Question: Is there anyway that i can turn text into emoticons. For example if text is ':)' i want to replace it with the smiley face emoticon like this one -->
As it happens in kik , facebook etc.
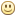
Answer: You can use <URL> plugin.
Import:
'''
<link href="stylesheets/jquery.cssemoticons.css" media="screen" rel="stylesheet" type="text/css" />
<script src="javascripts/jquery.js" type="text/javascript"></script>
<script src="javascripts/jquery.cssemoticons.js" type="text/javascript"></script>
'''
HTML:
'''
<div class="comment">
Hi, this is a great plugin! :-)
</div>
'''
Jquery:
'''
$('.comment').emoticonize();
'''
<URL>